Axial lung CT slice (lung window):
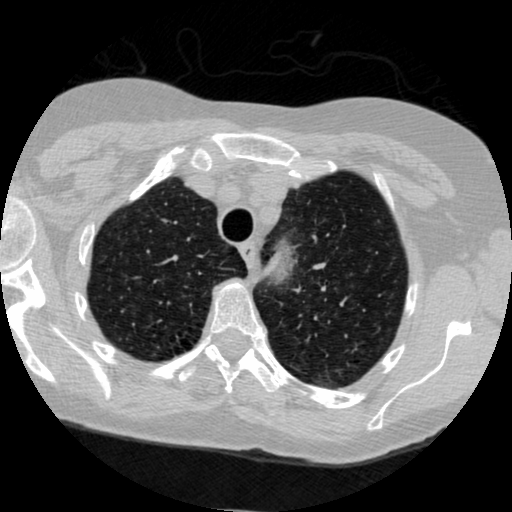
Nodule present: no